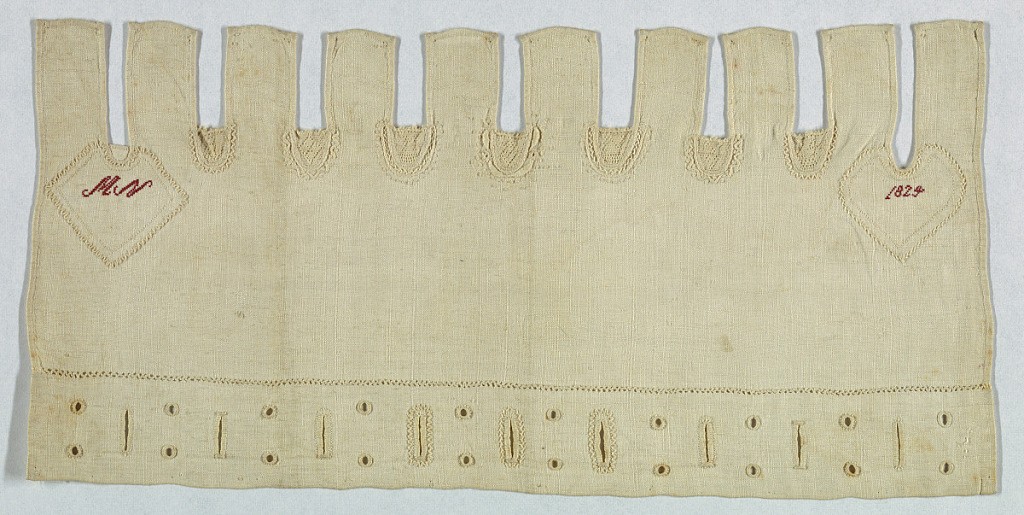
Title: Sewing sampler
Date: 1824
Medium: cotton, silk Technique: embroidered with button holes, overcasting over deflected element and cross stitches on plain weave foundation
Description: Nine decorative plackets, nine button holes and twenty eyelets.